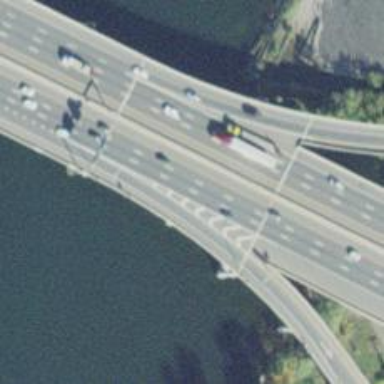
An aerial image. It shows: Motorway bridge with asphalt surface.